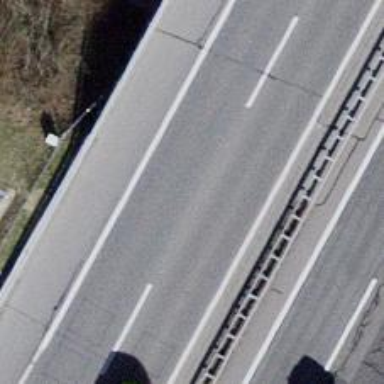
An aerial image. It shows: Motorway bridge with asphalt surface.